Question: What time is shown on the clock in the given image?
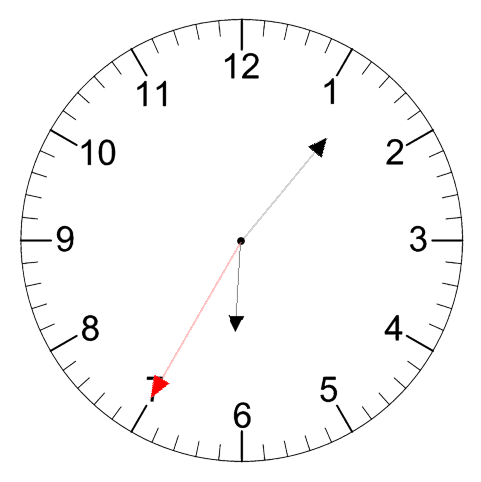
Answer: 06:06:35